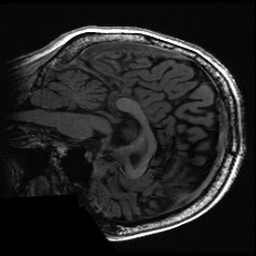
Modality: T1w
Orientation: sagittal
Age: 48
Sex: female